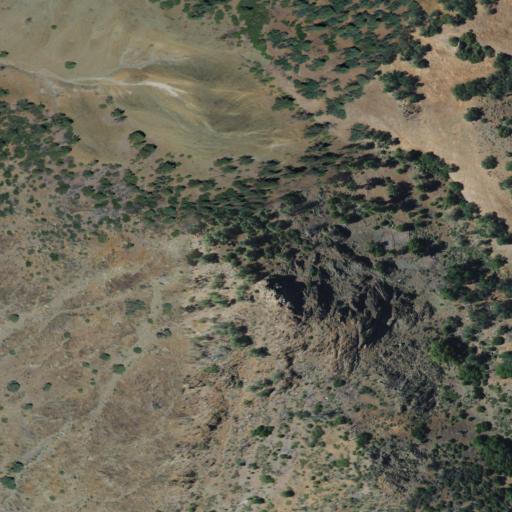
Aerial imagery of mountain in California named Hepsedam Peak containing shrub, grassland, and mixed forest